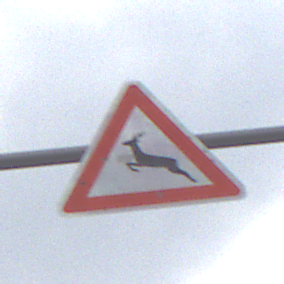
Verkehrszeichen: WildwechselRechts
Umgebung: Outdoor, Nature
Tageszeit: Midday
Wetter: PartlyCloudy
Licht: Natural
Jahreszeit: NotSpecified
Kontrast: LowContrast